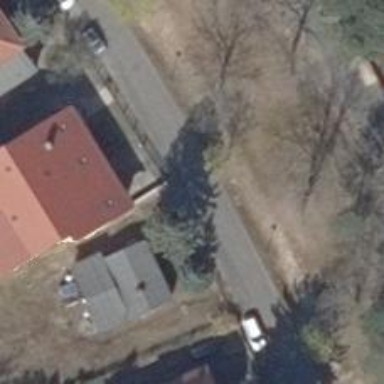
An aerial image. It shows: Smooth asphalt road in residential area.